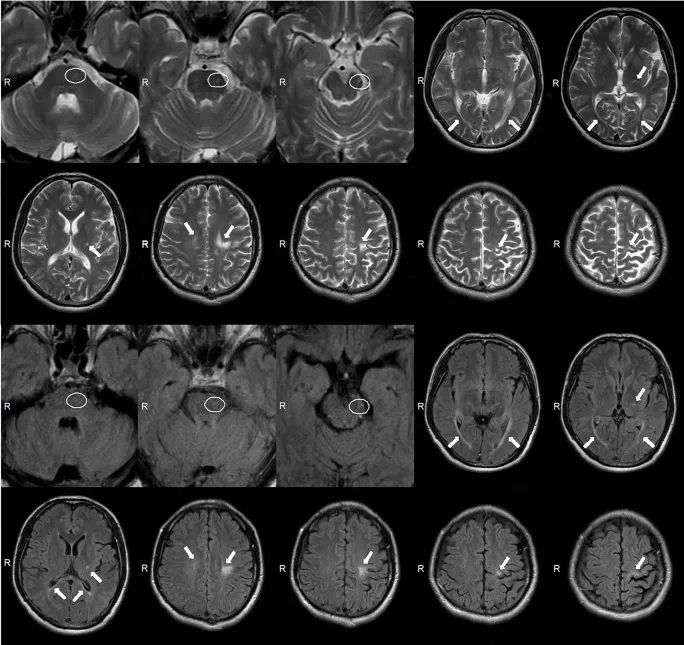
(A) Magnetic resonance imaging (MRI) of the brain for case 2 showed abnormal asymmetric consecutive hyperintensity along the bilateral corticospinal tracts (from the precentral gyrus down to the pons on the left and in the level of the centrum semiovale on the right), and in the optic radiation and corpus callosum on T2-weighted (T2W) and T2W fluid-attenuated inversion recovery (FLAIR) images (white arrowheads). MRI images of the mesocephalon have been enlarged to highlight the lesions on the pons (white ovals).
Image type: radiology (mri)